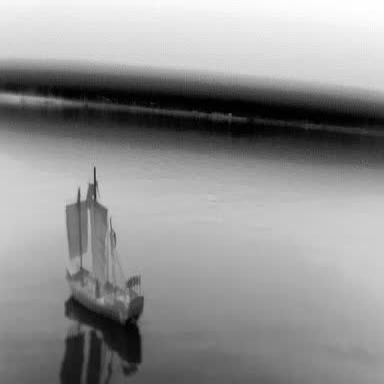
There is a sailboat in the infrared image.